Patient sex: M
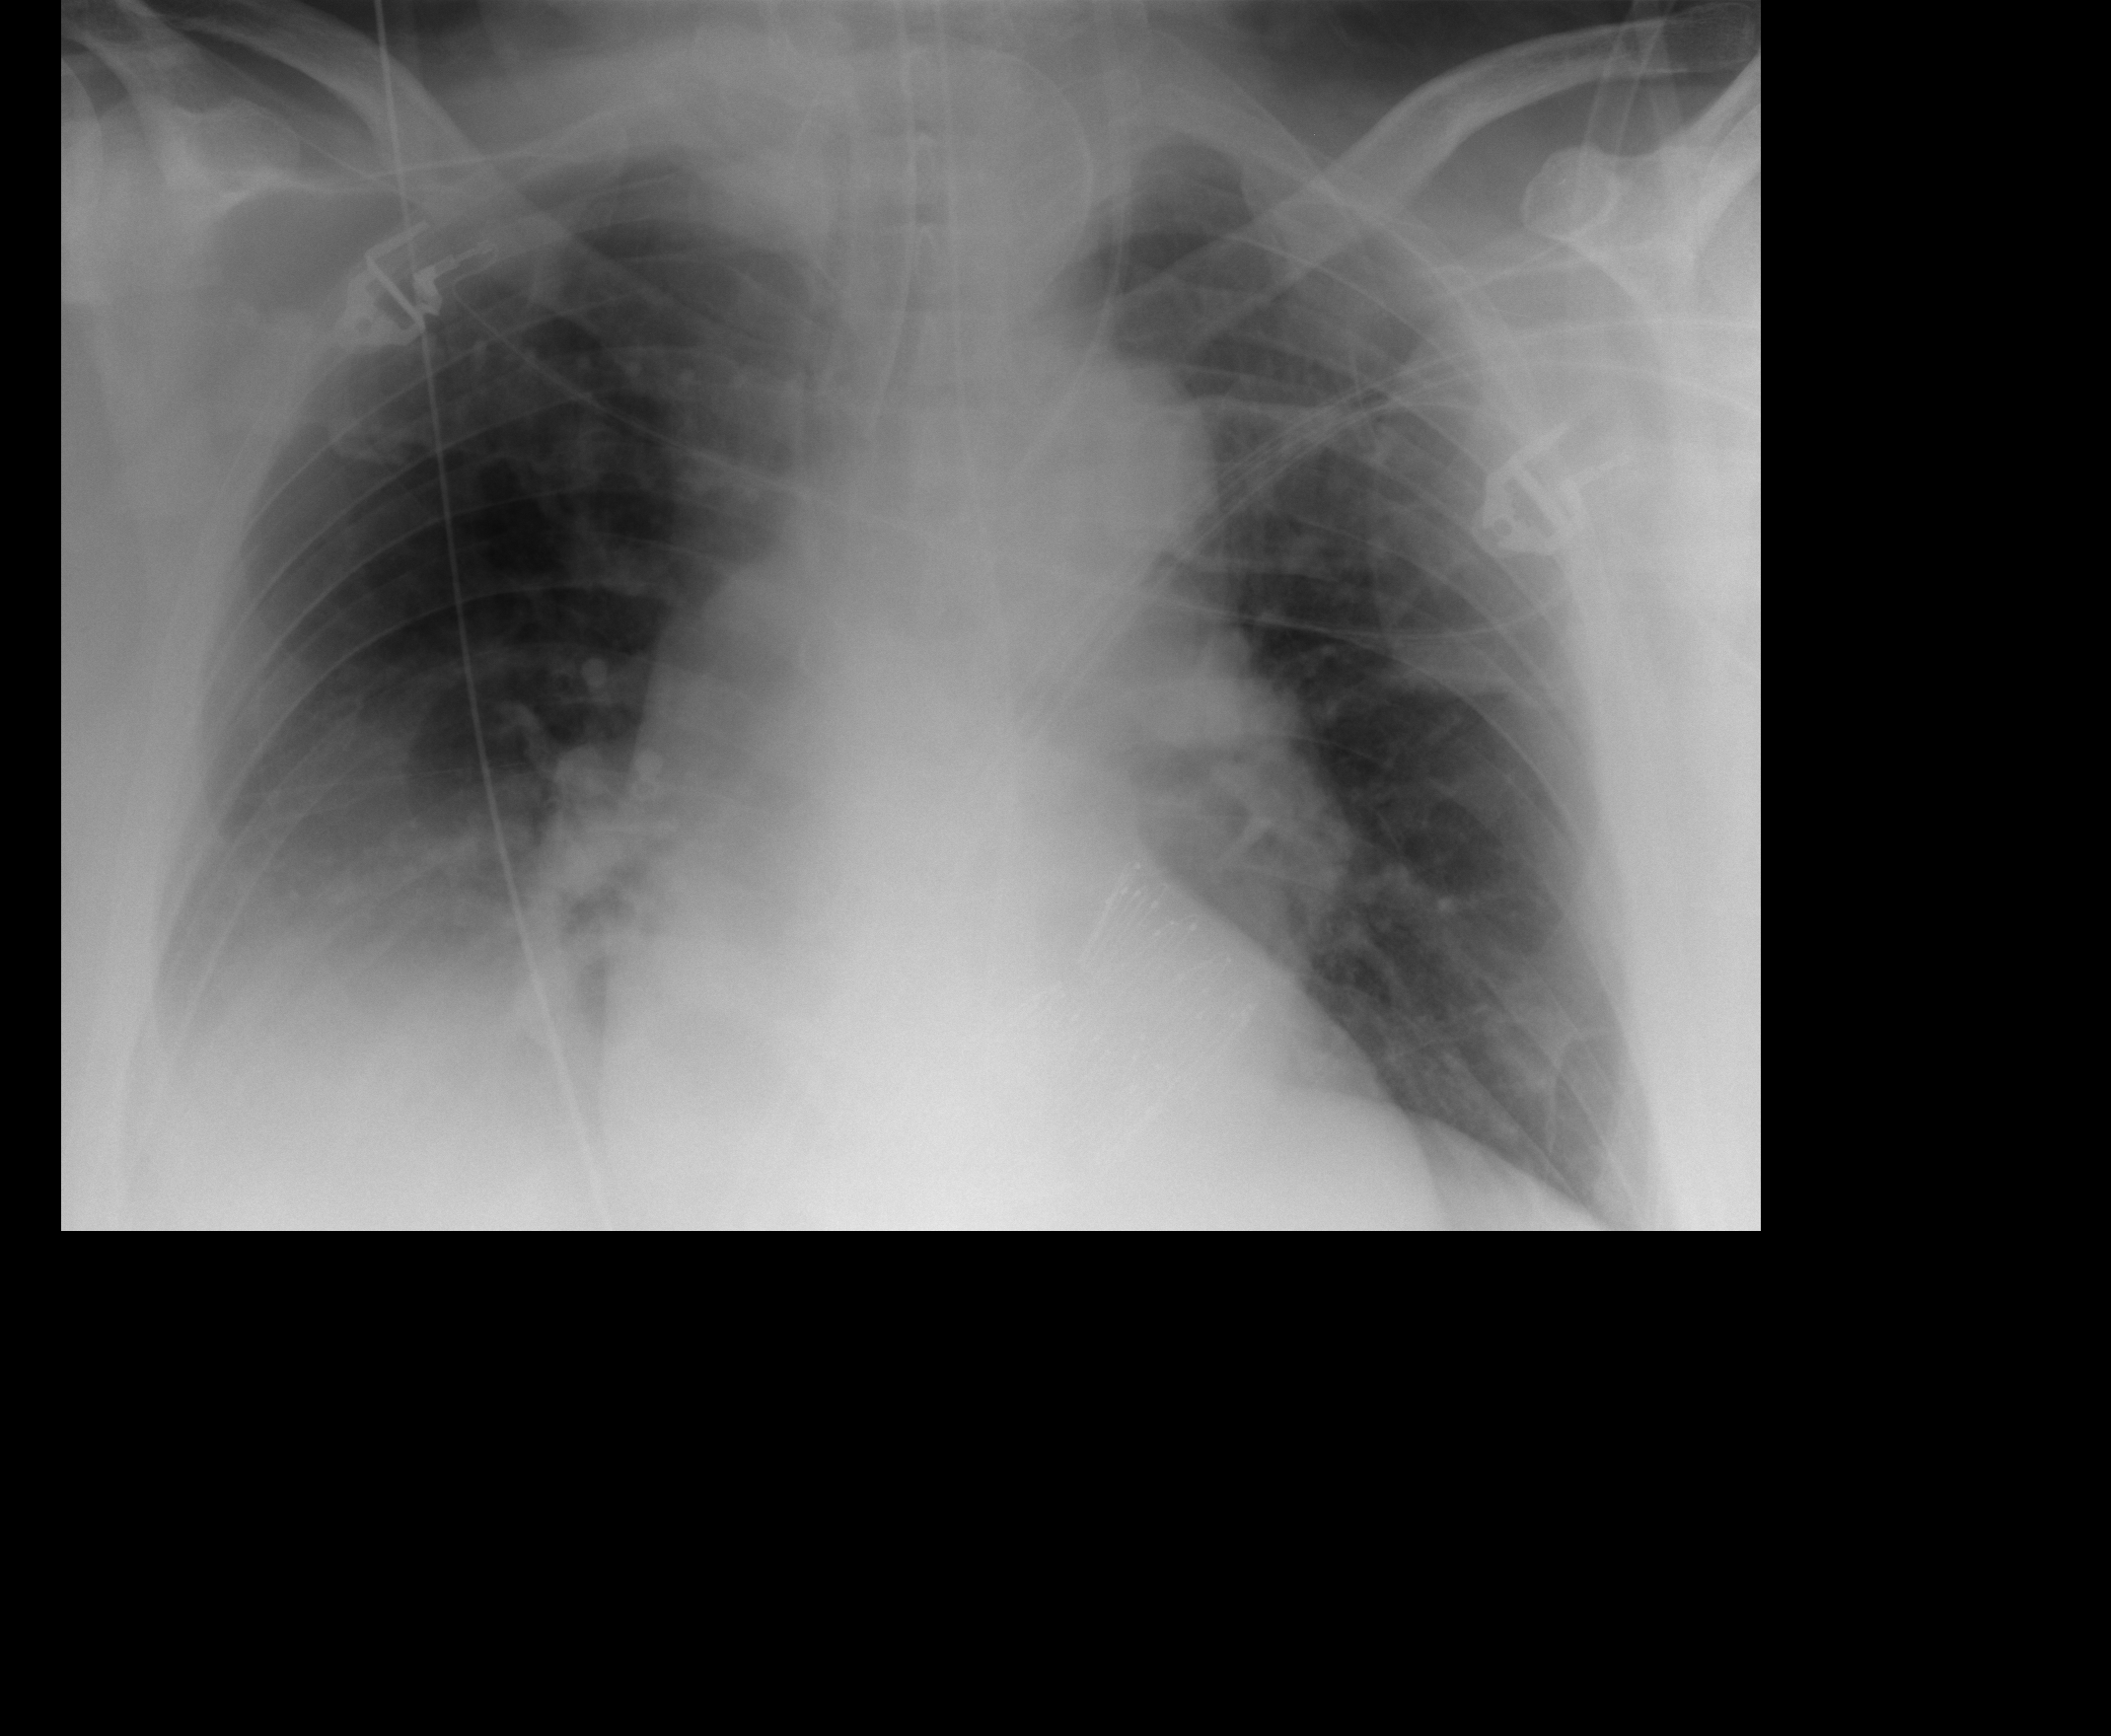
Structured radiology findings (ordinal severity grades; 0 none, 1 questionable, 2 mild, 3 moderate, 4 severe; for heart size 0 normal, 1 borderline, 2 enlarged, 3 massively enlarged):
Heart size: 2
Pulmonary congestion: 0
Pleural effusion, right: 1
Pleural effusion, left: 0
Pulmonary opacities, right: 0
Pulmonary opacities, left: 0
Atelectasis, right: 2
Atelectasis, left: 2